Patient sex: M
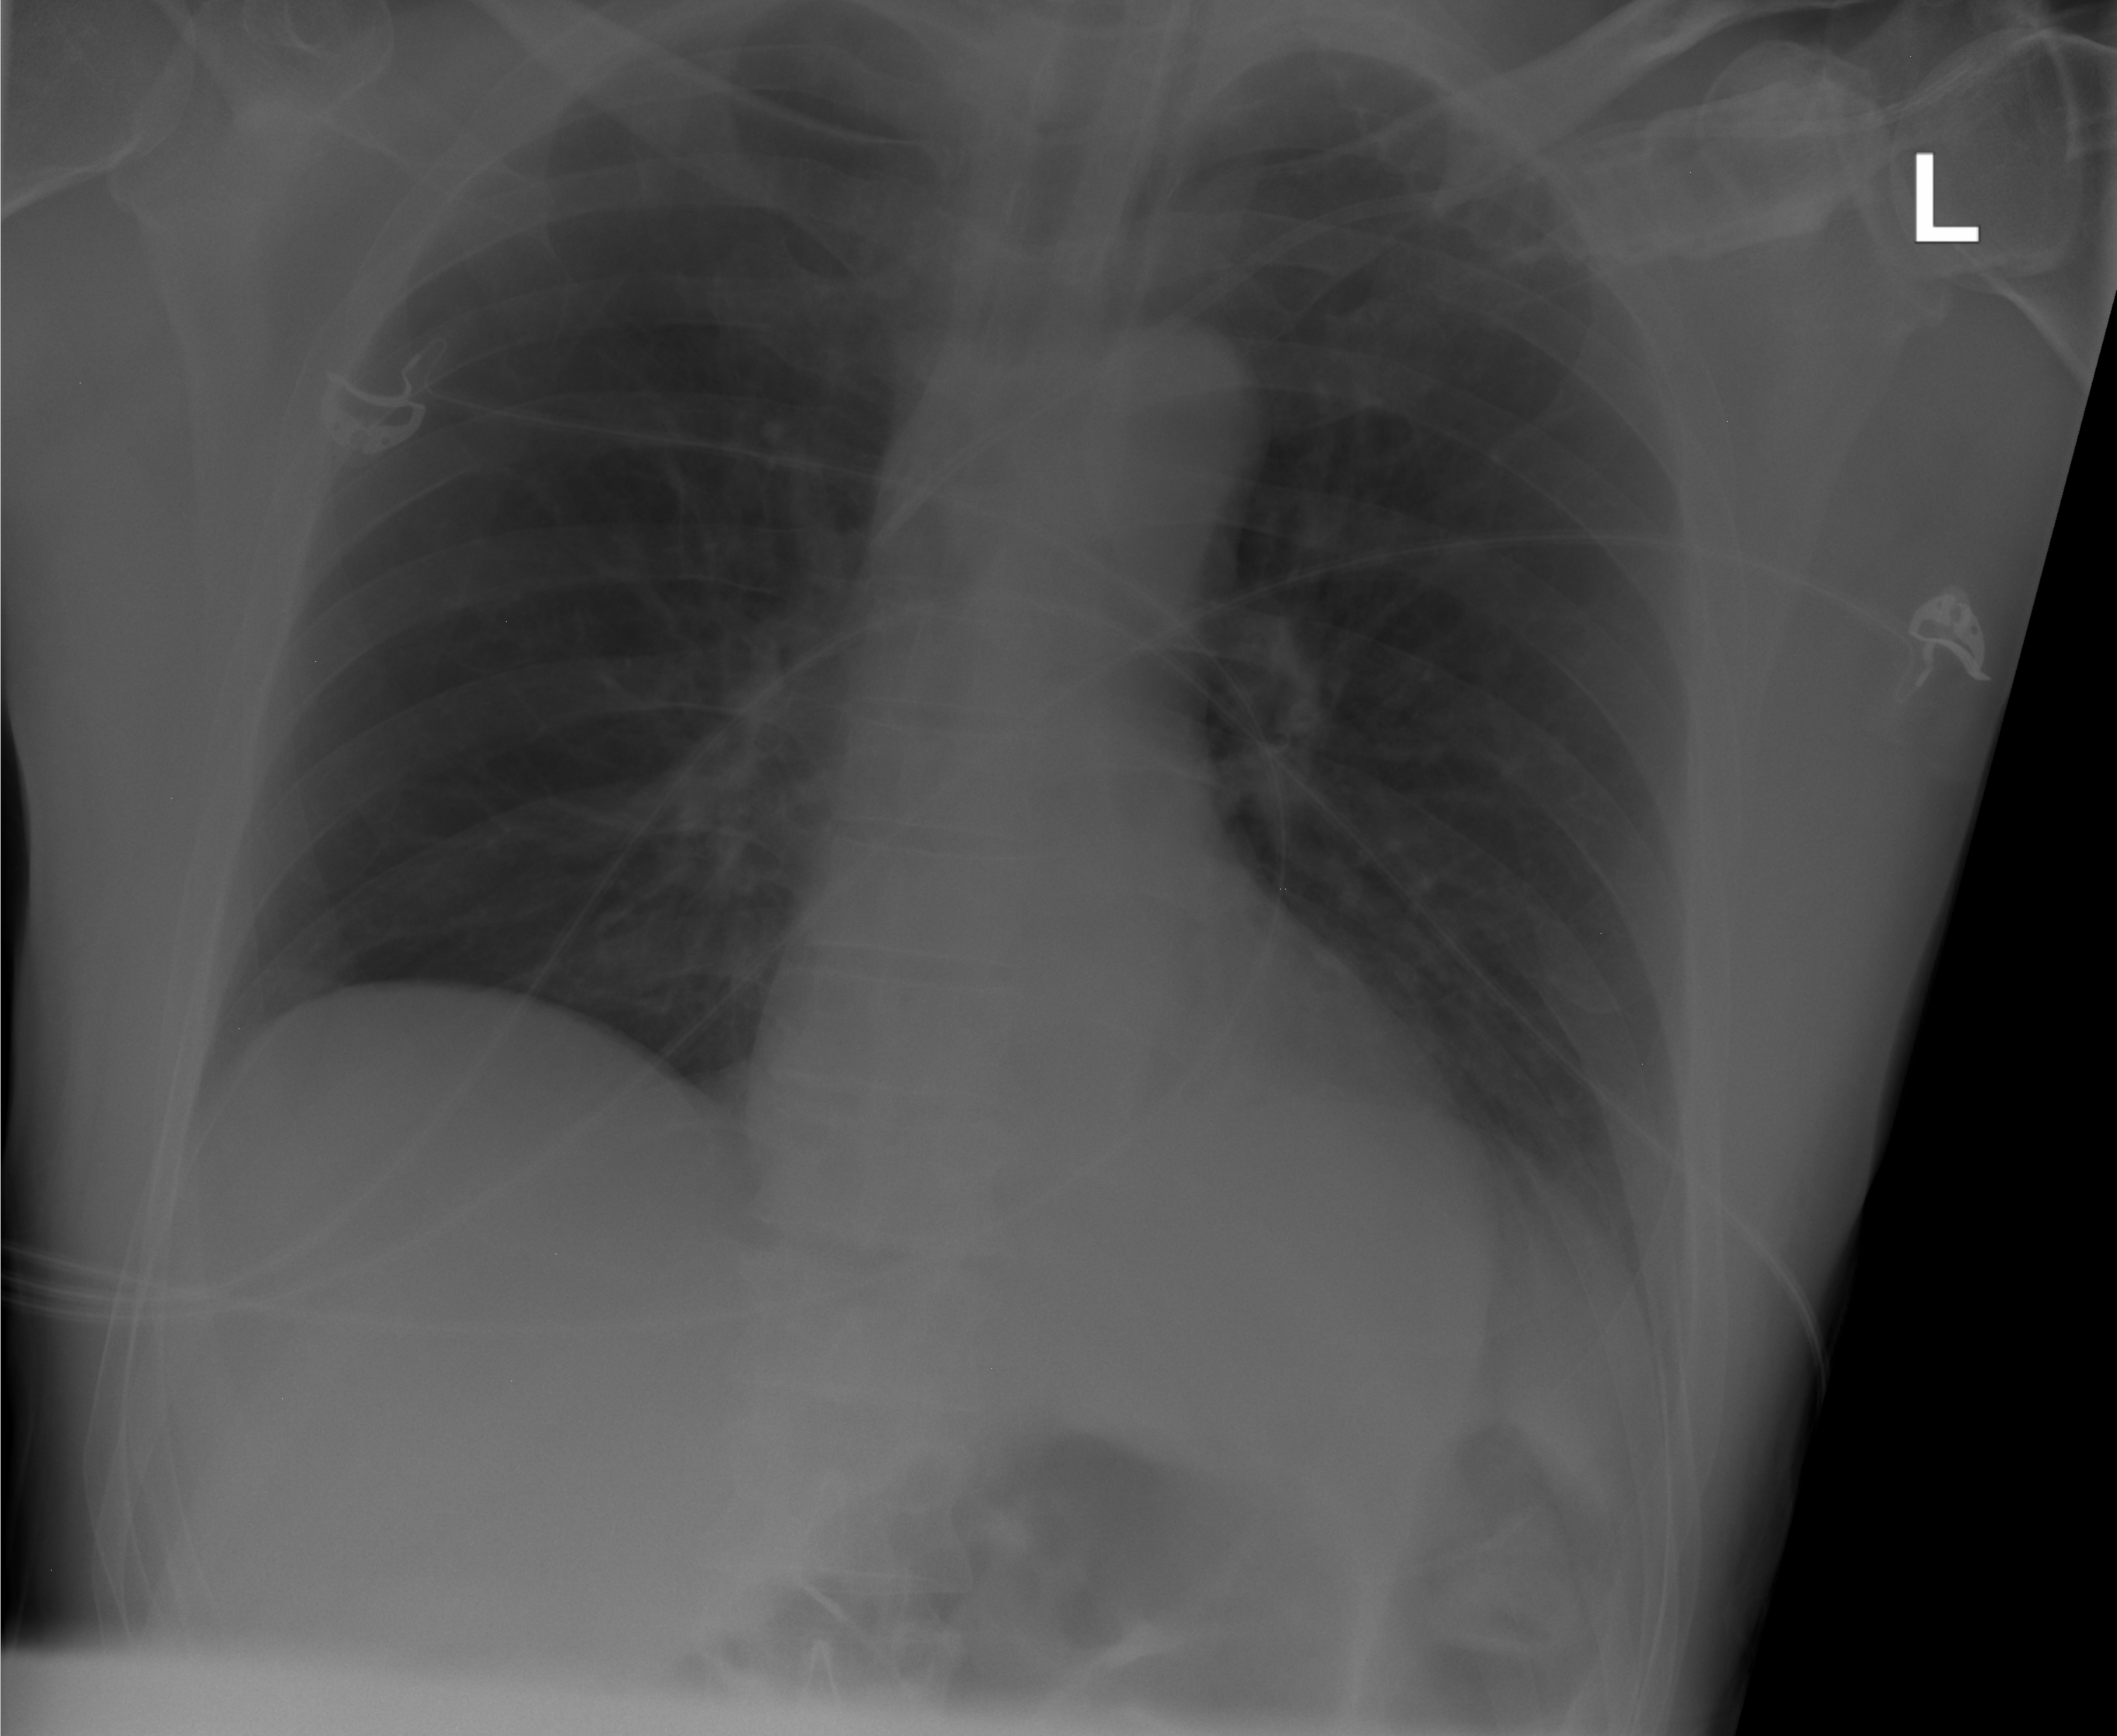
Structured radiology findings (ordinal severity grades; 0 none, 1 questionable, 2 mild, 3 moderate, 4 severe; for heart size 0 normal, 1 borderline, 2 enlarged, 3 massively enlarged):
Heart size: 0
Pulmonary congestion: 0
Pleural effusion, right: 0
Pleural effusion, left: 2
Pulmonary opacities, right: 0
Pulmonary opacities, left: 0
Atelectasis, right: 0
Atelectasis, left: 0